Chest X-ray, PA view. Patient: 68 years old, sex M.
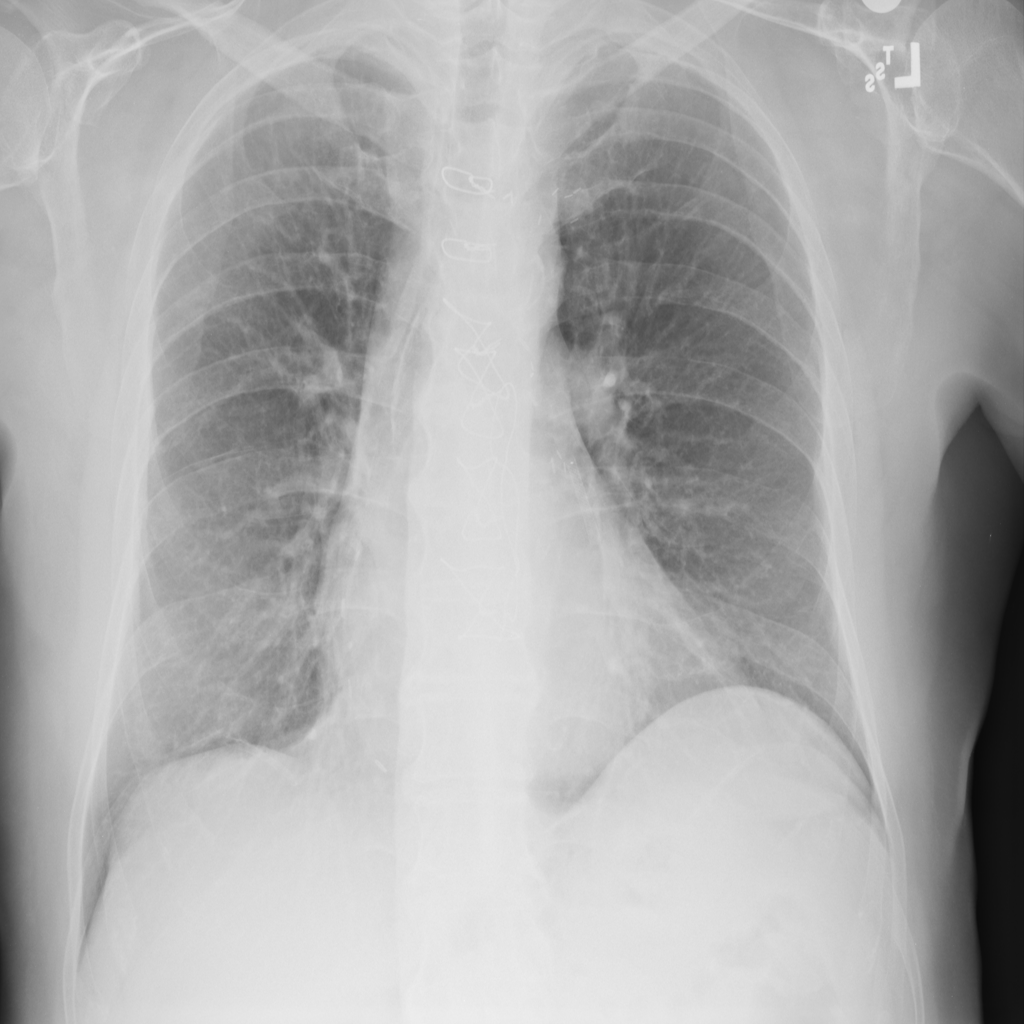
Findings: No Finding